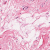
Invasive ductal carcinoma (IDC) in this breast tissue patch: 0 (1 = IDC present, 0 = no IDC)